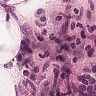
Metastatic tissue present: yes